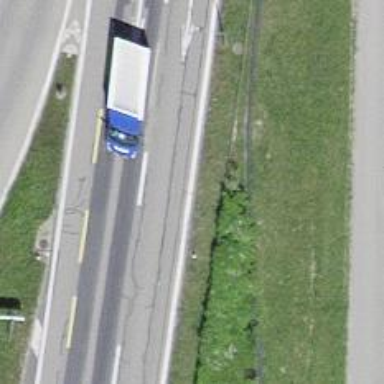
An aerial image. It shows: Asphalt road designated as trunk highway.